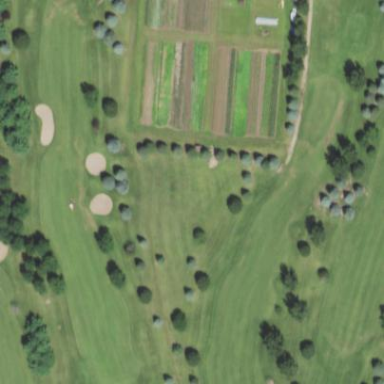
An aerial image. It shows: Rough grassy area used for golf.